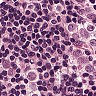
Metastatic tissue present: yes